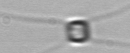
Label: Chaetoceros_similis